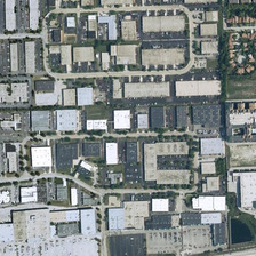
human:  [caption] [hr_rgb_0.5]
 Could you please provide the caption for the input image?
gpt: The buildings in the industrial zone are organized in an orderly way.

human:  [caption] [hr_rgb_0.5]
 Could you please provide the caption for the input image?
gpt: The buildings in the industrial area are in good order.

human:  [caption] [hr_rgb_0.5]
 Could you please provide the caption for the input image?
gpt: Industrial districts are neatly arranged.

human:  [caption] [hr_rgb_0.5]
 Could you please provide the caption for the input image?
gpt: The buildings of the industrial region are ordered in an orderly fashion.

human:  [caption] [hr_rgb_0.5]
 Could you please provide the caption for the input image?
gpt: The construction of the industrial zone is in an orderly way.